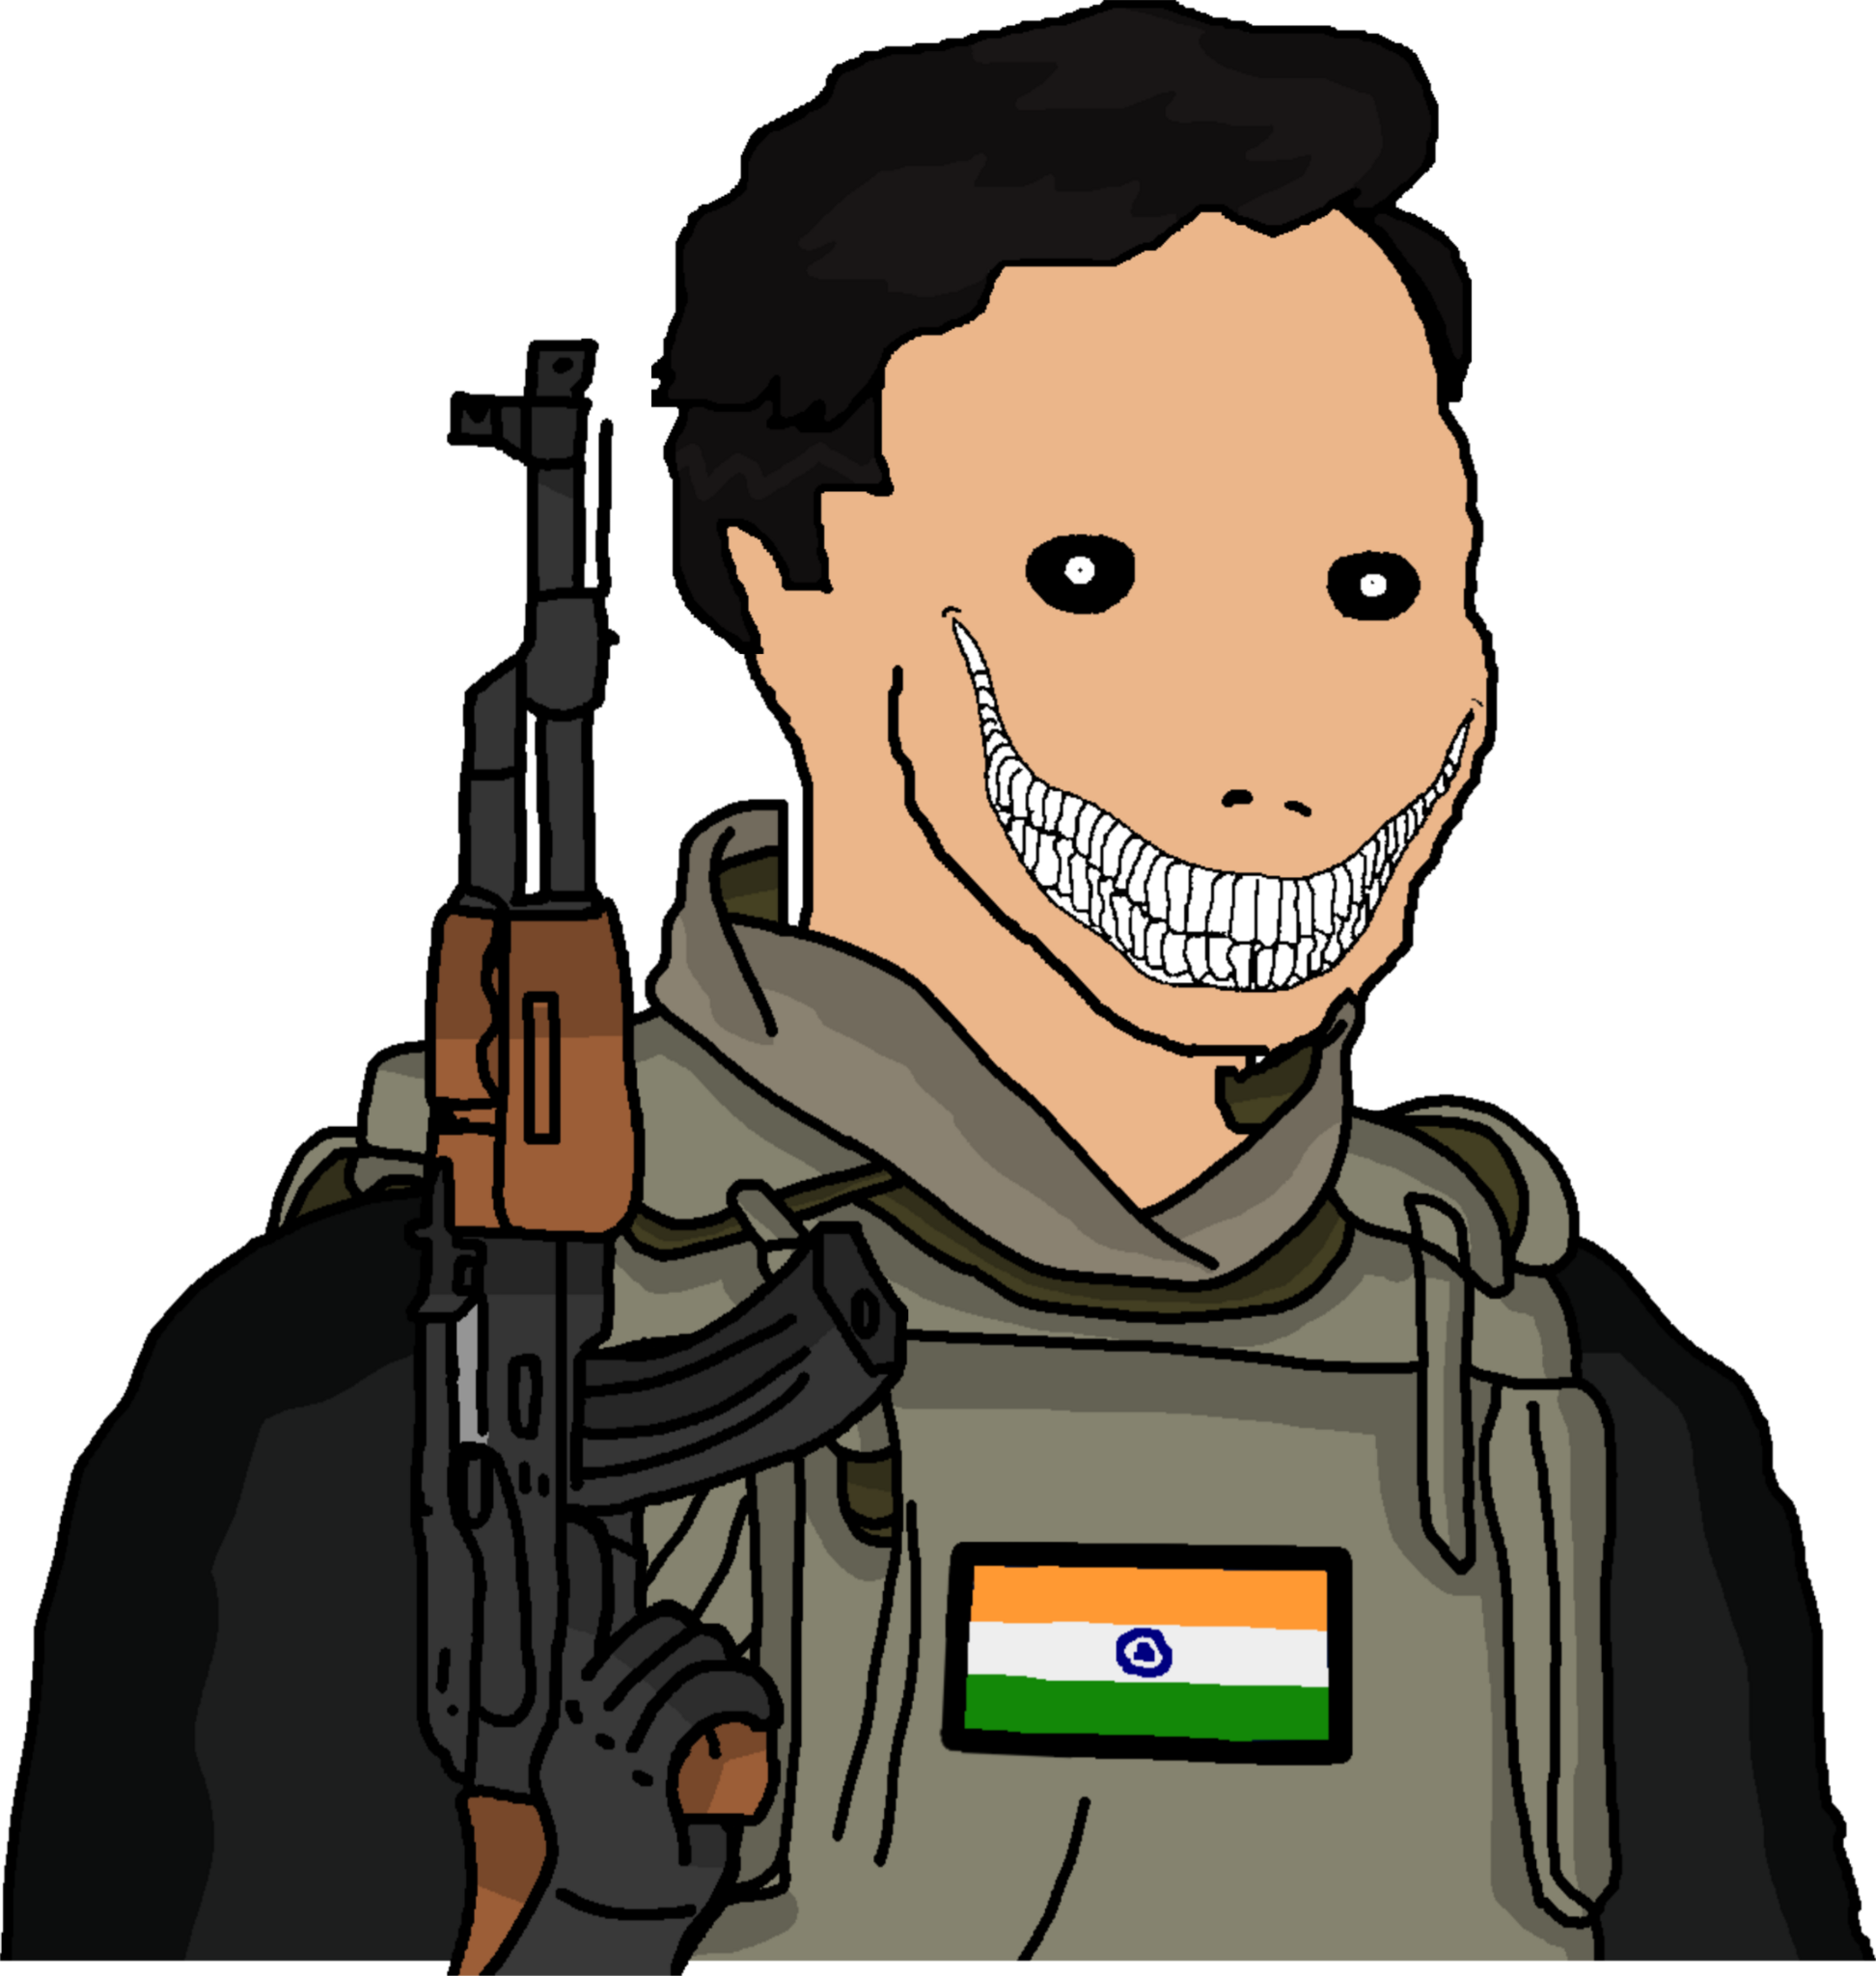
Label: 5_Oomer